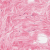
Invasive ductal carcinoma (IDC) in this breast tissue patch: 0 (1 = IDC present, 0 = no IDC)